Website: apple
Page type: billing-address
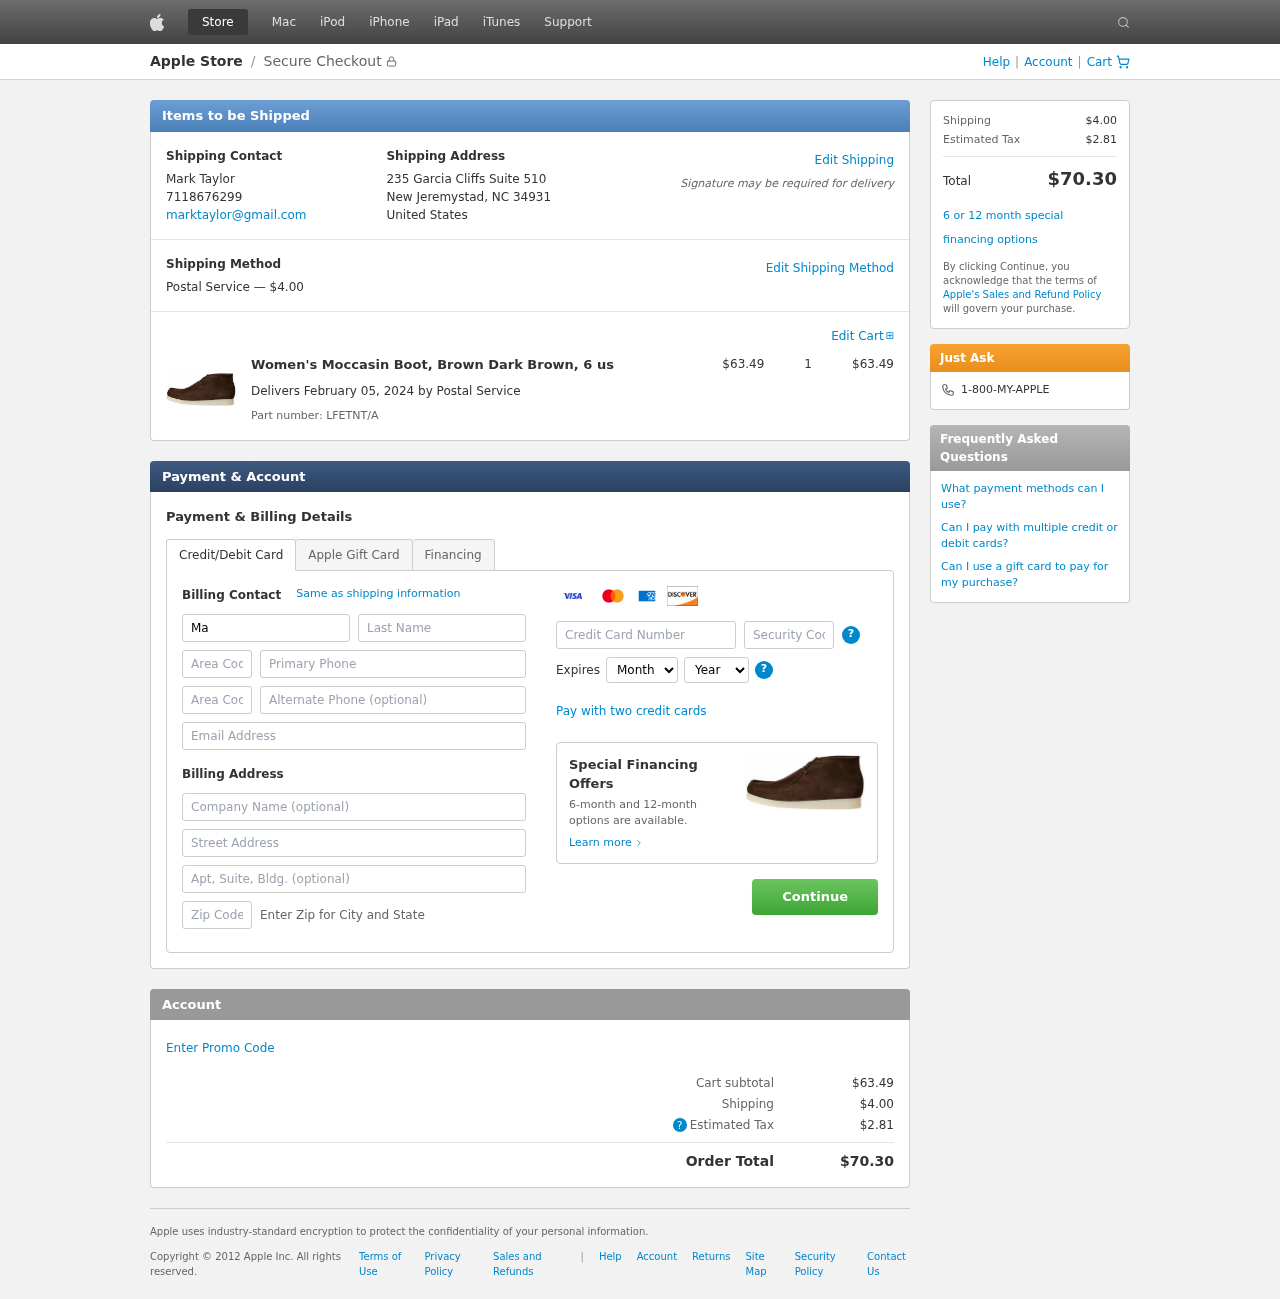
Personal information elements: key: PII_CARD_CVV
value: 944
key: PII_CARD_EXPIRY_MONTH
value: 02
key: PII_CARD_EXPIRY_YEAR
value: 27
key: PII_CARD_NUMBER
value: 4087 5552 4096 0402
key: PII_CITY_STATE_ZIP
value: New Jeremystad, NC 34931
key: PII_COMPANY
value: Young, Perkins and Clark
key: PII_COUNTRY
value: United States
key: PII_EMAIL
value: marktaylor@gmail.com
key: PII_FIRSTNAME
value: Mark
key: PII_FULLNAME
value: Mark Taylor
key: PII_LASTNAME
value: Taylor
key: PII_PHONE
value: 7118676299
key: PII_PHONE_AREA
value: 711
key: PII_STREET
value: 235 Garcia Cliffs Suite 510
Product elements: key: PRODUCT1_NAME
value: Women's Moccasin Boot, Brown Dark Brown, 6 us
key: PRODUCT1_PRICE
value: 63.49
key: PRODUCT1_QUANTITY
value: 1
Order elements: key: ORDER_SHIPPING_COST
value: $4.00
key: ORDER_SUBTOTAL
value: $63.49
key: ORDER_DELIVERY_DATE
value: February 05, 2024
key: ORDER_PART_NUMBER
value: LFETNT/A
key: ORDER_TAX
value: $2.81
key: ORDER_TOTAL
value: $70.30